Question: I have drawn something in inkscape and it looks great. I resize the image to the size I want and then export it as a Bitmap. The result has very poor quality, looking like no anti-alias has been applied to it, all edges are jazzy.
All the images are vectors, and I resize them to fit Android screen resolutions. I had the impression that if I use inkscape I will be able to scale and export images and mantain great quality. I attach an image to see the jazzy lines.

How can I improve this export ?
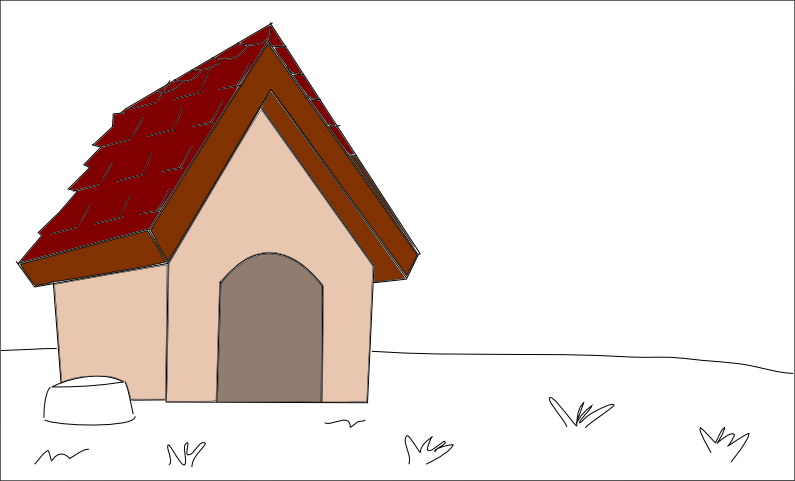
Answer: I would actually export it as a SVG open it with Gimp, do additional stuff if required and then save it as a PNG using Gimps save for web function.